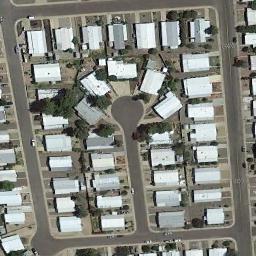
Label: mobile_home_park